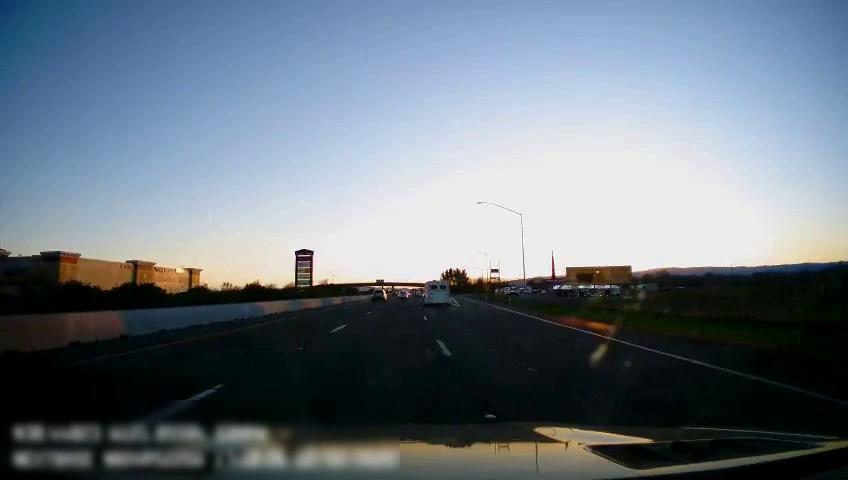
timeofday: Dusk/Dawn/Twilight
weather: Sunny
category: Drivable Space
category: Vehicles | Other LV
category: Vehicles | SUV
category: Vehicles | Car
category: Lanes | Current Lane
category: Lanes | Alternate Lane
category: Lanes | Alternate Lane
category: Lanes | Alternate Lane
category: Lanes | Alternate Lane
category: Lanes | Alternate Lane